Question: I want to start an project, which seems like Folder Explorer. Could you pls guide which UI Compnoents I need to select and what will be the high level approach.
I want an Treeview at the left side and on every click on the leaf node different panel should appear.
I was planning to use FXML 8 and then write controller classes and event handlers.
I'm struck with inital design with treeview with seperator and panels.

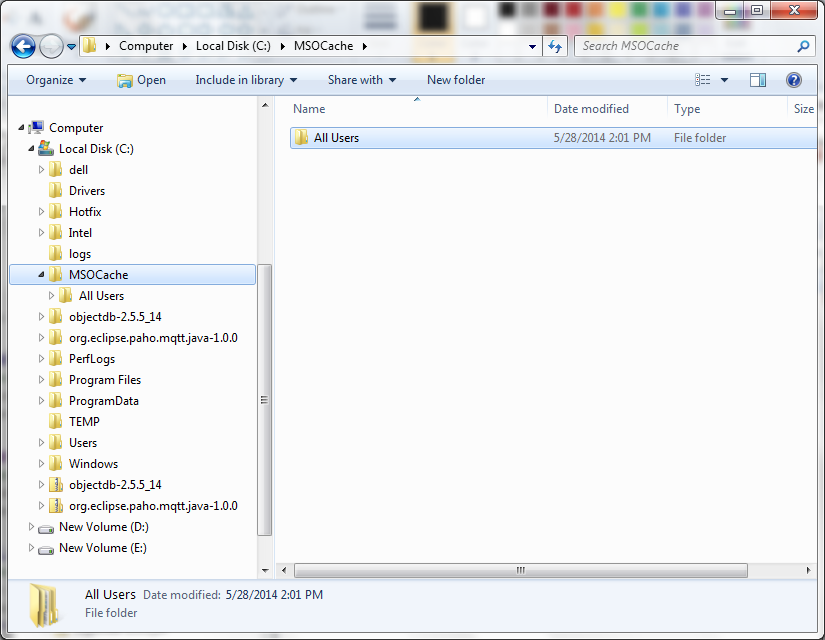
Answer: Download <URL>. Start to create your app:
'''
File | New from Template | Complex Application
'''
Use SceneBuilder to mock up the UI. It's all just drag and drop so getting a rough outline will be simple once you have read the documentation.
Once you have a basic UI put together:
'''
View | Show Sample Skeleton
'''
The skeleton will outline the controller class to match your FXML. From thereon, start writing code. Building an application like Windows Explorer (at least of any quality) is complex and will be a bit of work; you have a long way to go - good luck ;-)